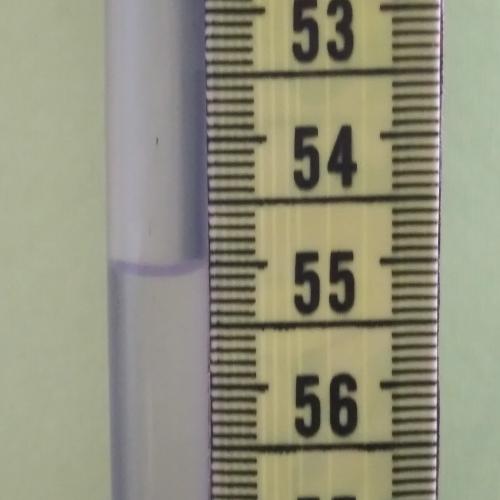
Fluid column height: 55.0 cm